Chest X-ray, PA view. Patient: 57 years old, sex M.
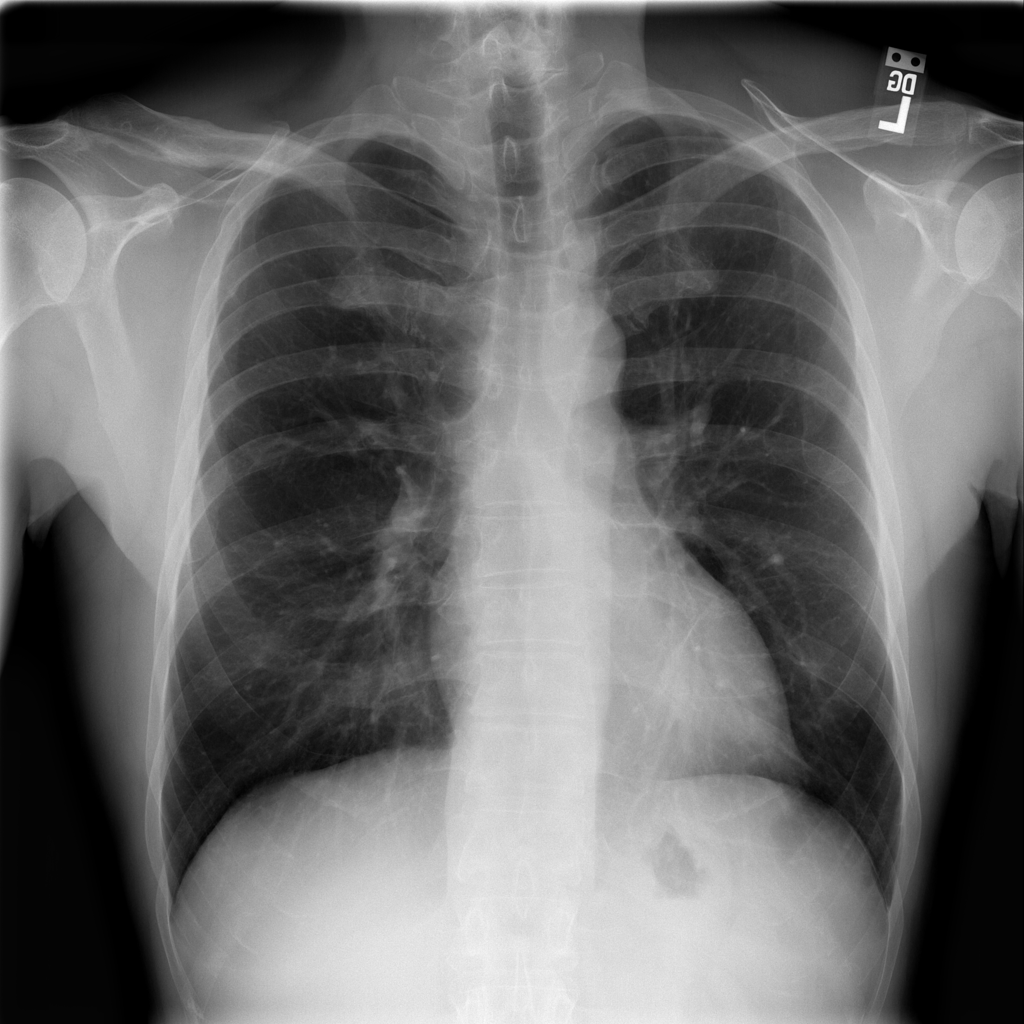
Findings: No Finding